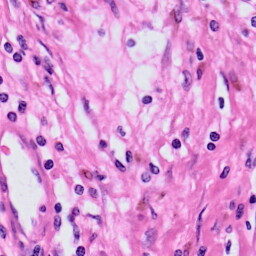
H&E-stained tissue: Skin